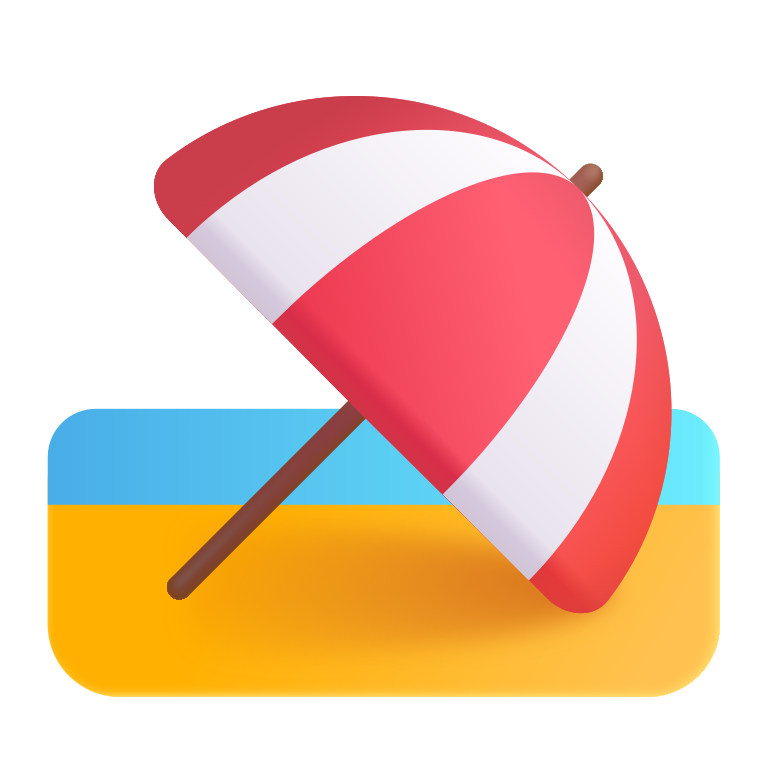
beach with umbrella color